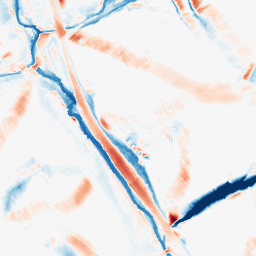
Category: morphological
Decomposition family: morphological_diamond
Decomposition parameters: operation: average
radius: 15
Upsampling method: cubic_catmull_rom
Upsampling parameters: scale: 4
Upsampling scale: 4